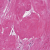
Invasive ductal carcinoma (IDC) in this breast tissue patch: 0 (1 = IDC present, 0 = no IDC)